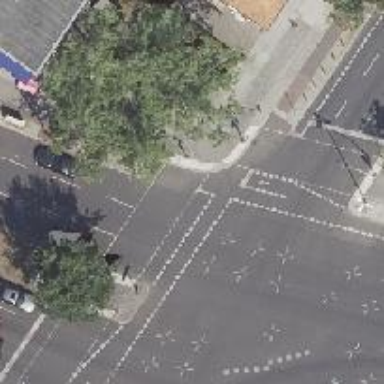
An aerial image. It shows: Crossing with traffic signals.